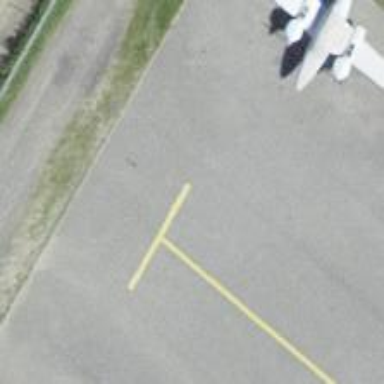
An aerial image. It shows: Airport parking position.